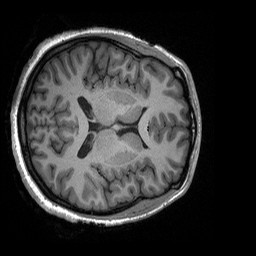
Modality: T1w
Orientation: axial
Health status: healthy
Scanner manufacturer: siemens
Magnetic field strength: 3 T
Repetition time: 2.3 s
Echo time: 0.00228 s